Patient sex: F
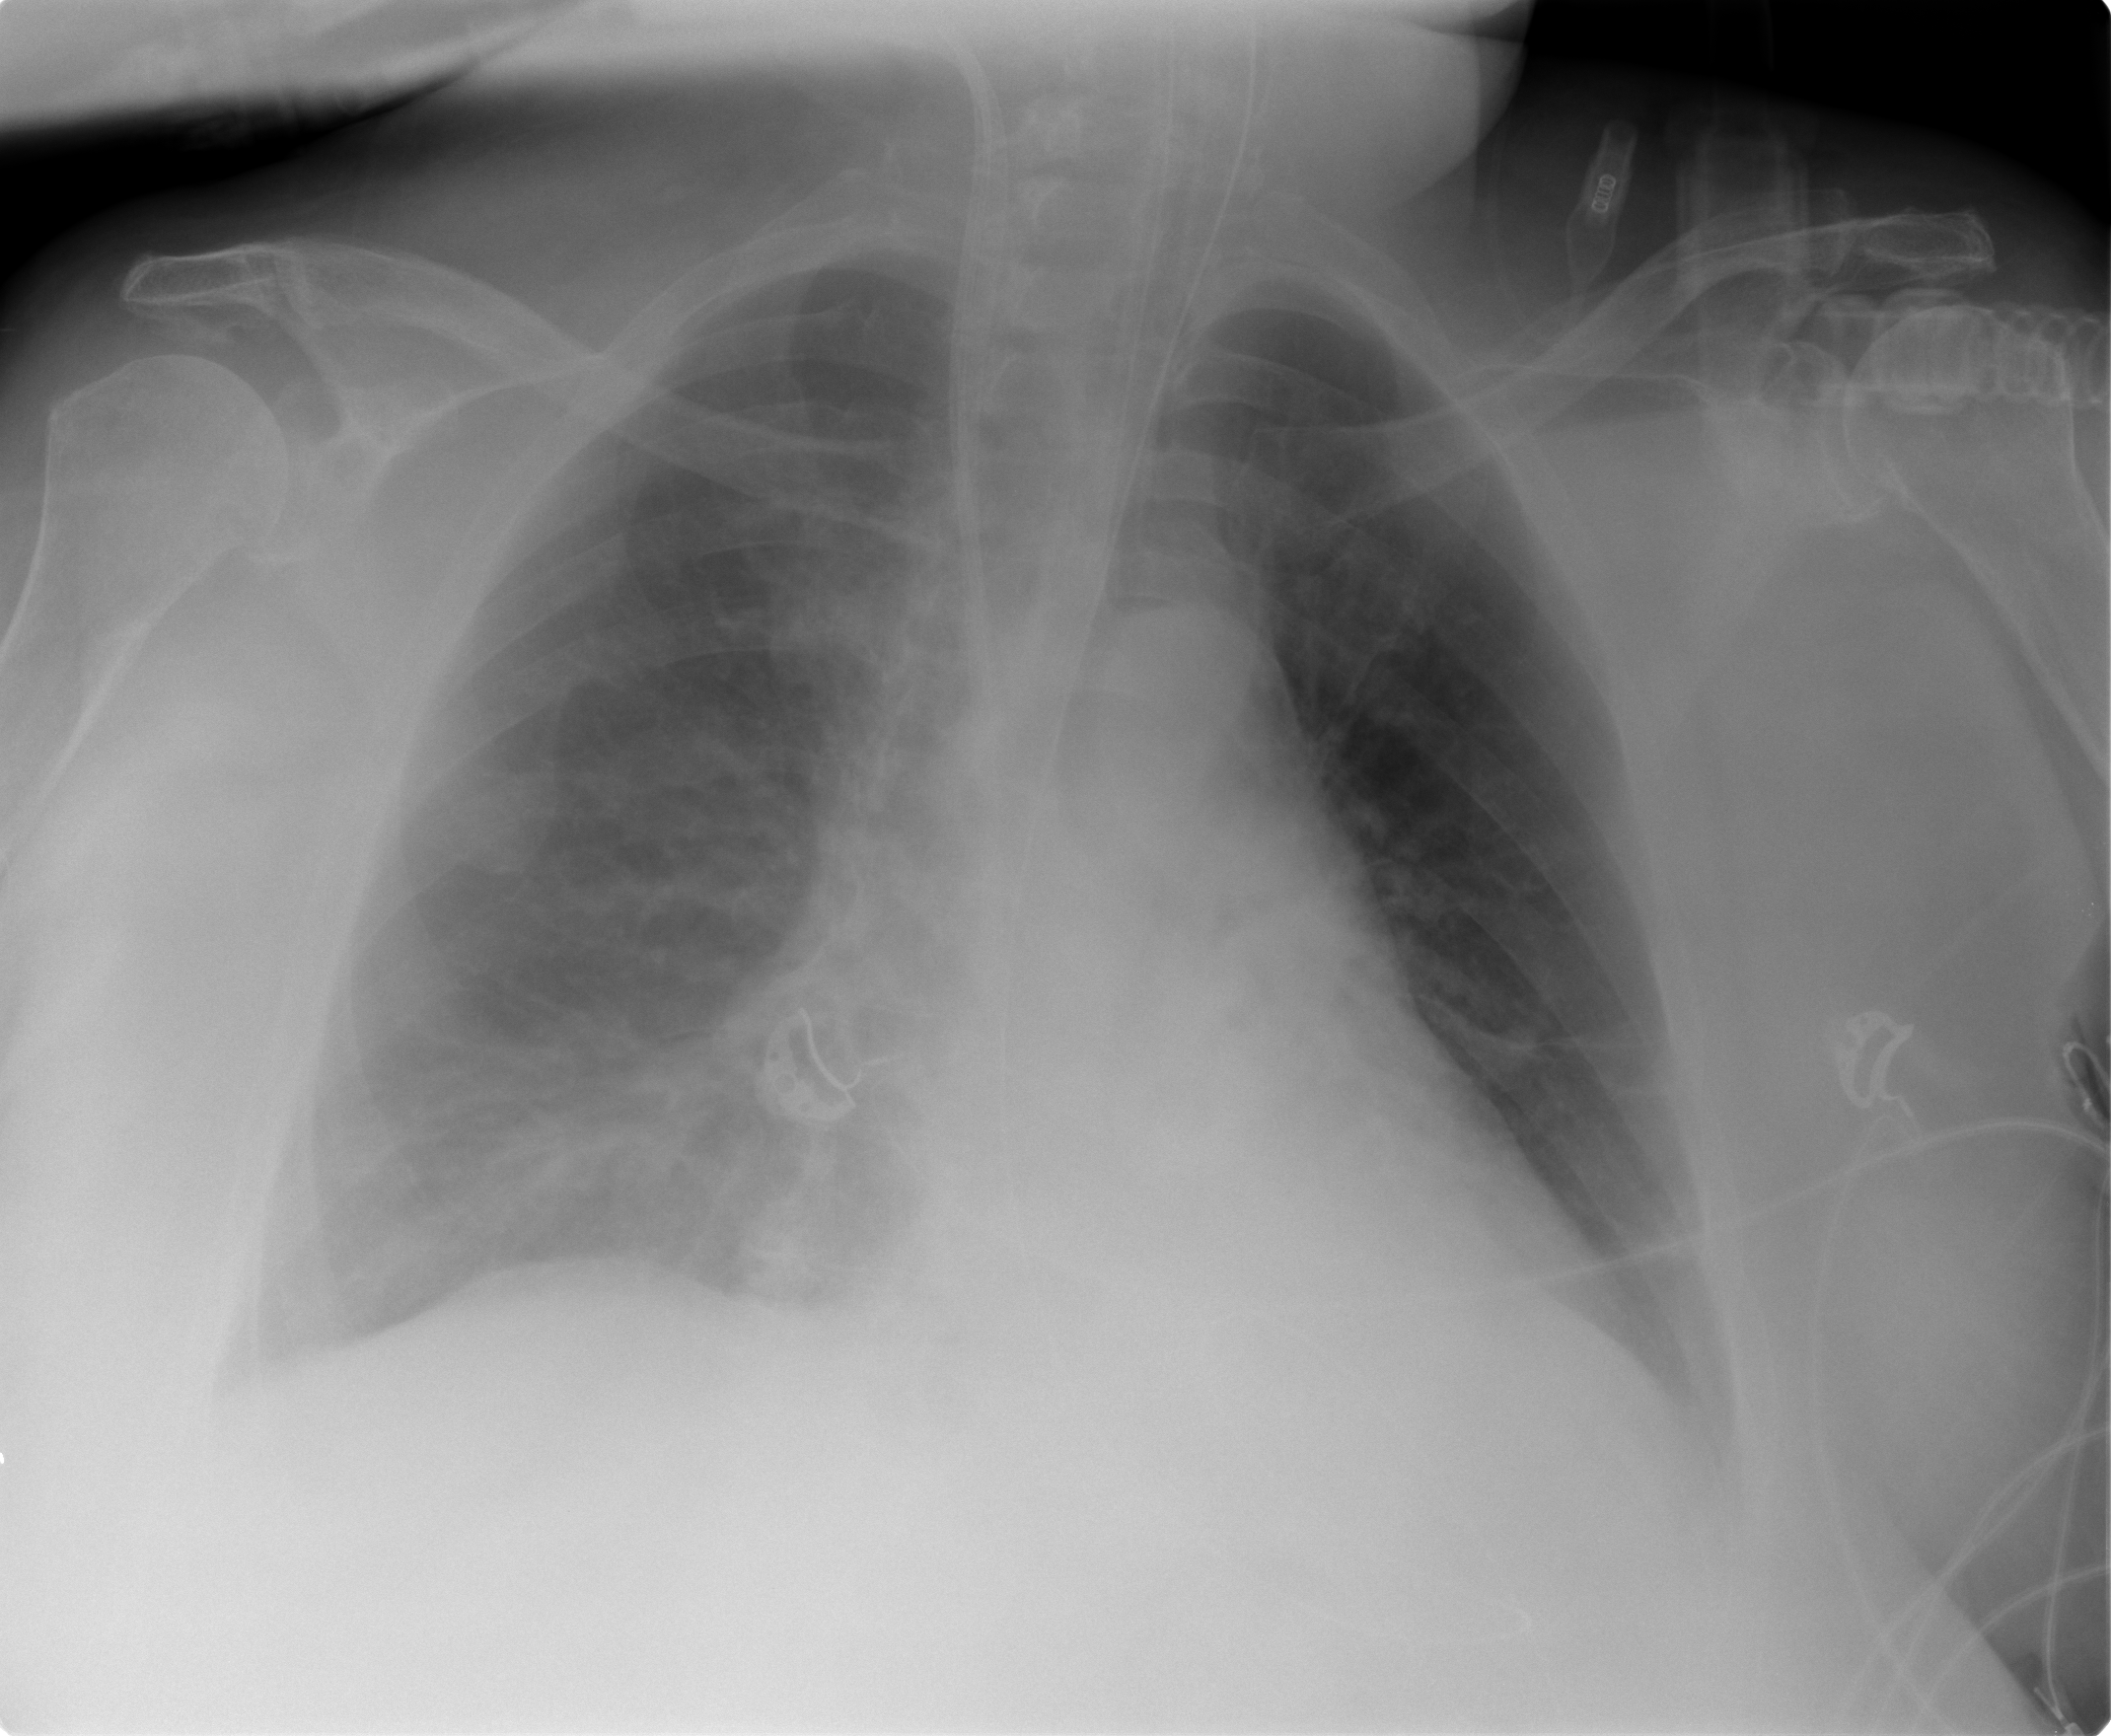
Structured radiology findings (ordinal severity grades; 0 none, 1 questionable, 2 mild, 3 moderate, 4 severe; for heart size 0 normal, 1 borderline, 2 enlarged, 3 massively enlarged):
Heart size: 0
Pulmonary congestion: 0
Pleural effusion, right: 2
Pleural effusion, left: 1
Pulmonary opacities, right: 0
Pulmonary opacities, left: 0
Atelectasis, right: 2
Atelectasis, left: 1